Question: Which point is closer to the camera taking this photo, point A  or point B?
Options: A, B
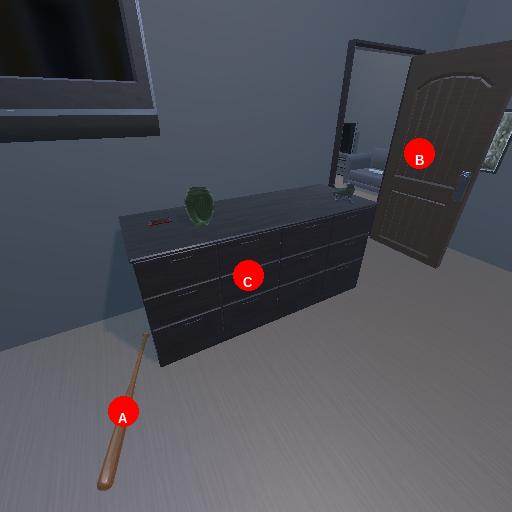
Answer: A